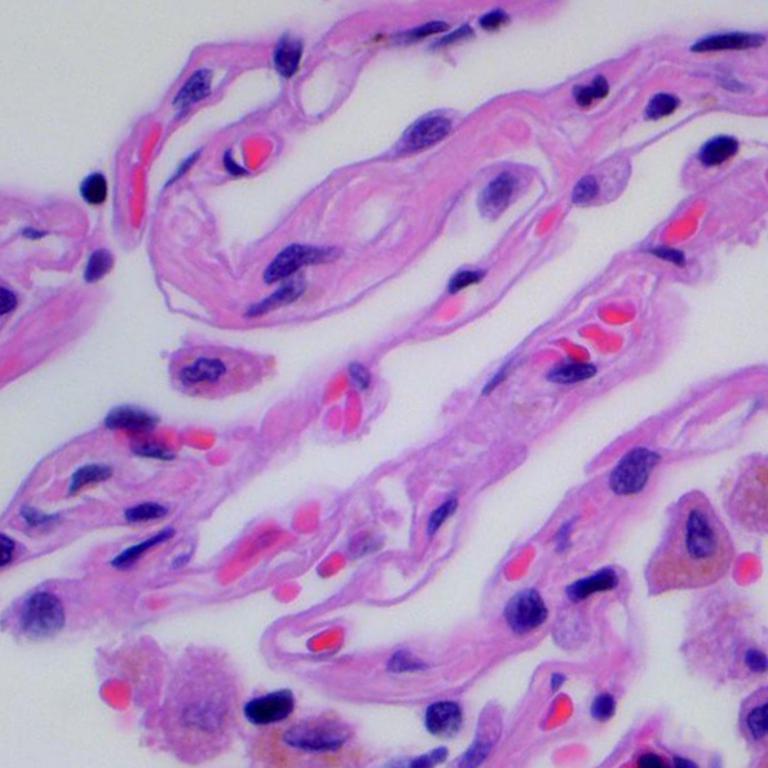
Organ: lung
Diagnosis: benign